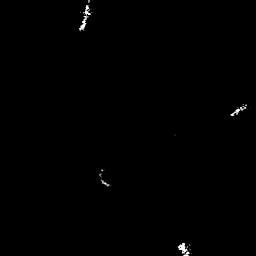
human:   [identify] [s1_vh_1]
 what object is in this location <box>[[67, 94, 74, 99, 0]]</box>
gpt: <ref>1 small ship at the bottom right</ref>